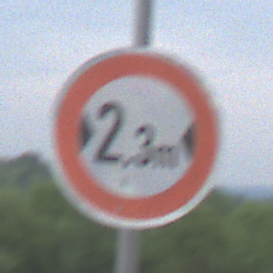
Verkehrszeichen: TatsaechlicheBreite2Komma3
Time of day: Midday
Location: Outdoor (RoadRail)
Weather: PartlyCloudy
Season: NotSpecified
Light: Natural